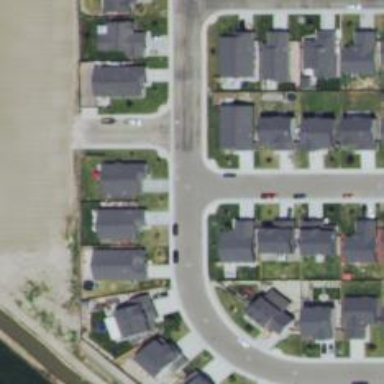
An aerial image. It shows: Residential road.